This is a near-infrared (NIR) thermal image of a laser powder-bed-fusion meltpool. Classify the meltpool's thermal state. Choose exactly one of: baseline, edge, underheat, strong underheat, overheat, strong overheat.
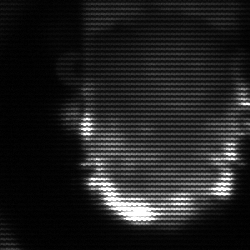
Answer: baseline